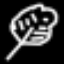
Label: leaf